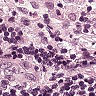
Metastatic tissue present: no